Aerial crown-view tile of a tropical tree (Barro Colorado Island, Panama), acquired 20250124:
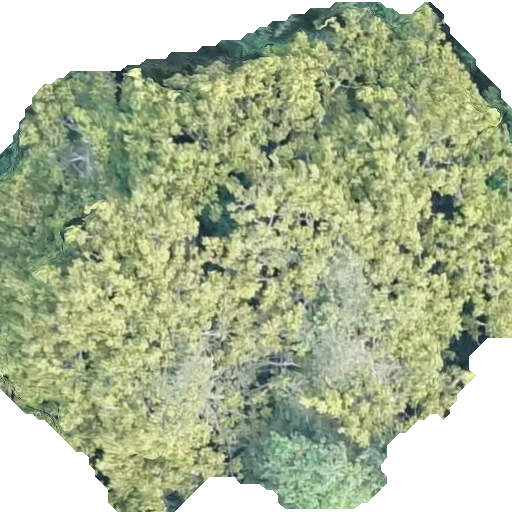
Species: Sterculia apetala
GBIF accepted scientific name: Sterculia apetala
Crown area: 336.144 m²